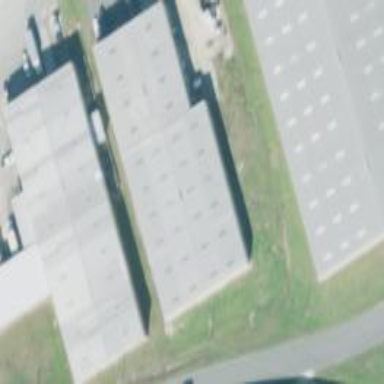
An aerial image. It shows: Warehouse building.